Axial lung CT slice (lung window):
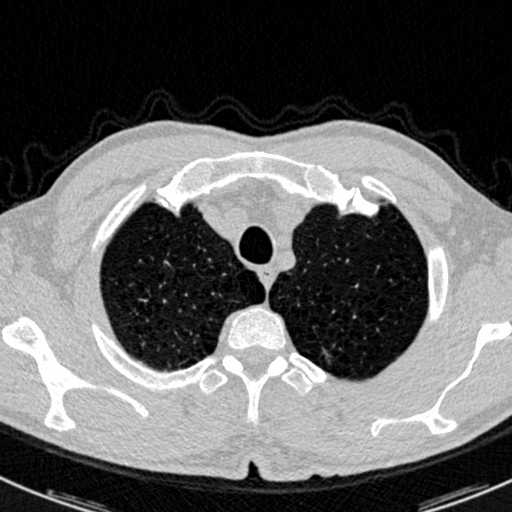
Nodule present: yes
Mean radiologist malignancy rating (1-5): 4